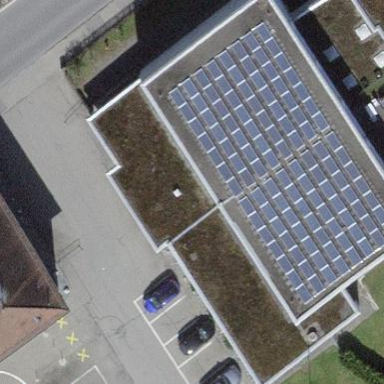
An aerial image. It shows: Solar power generator.